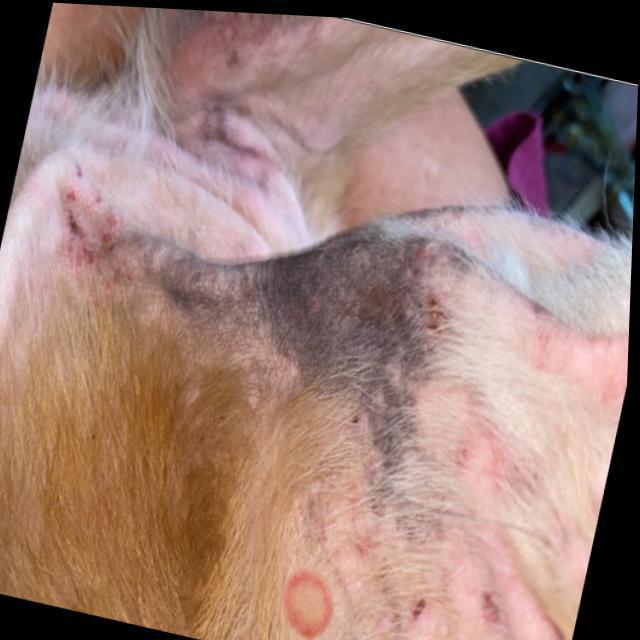
Canine ringworm (Dermatophytosis) — fungal infection caused by Microsporum or Trichophyton. Presents with circular alopecia, scaling, crusting, and broken hairs.